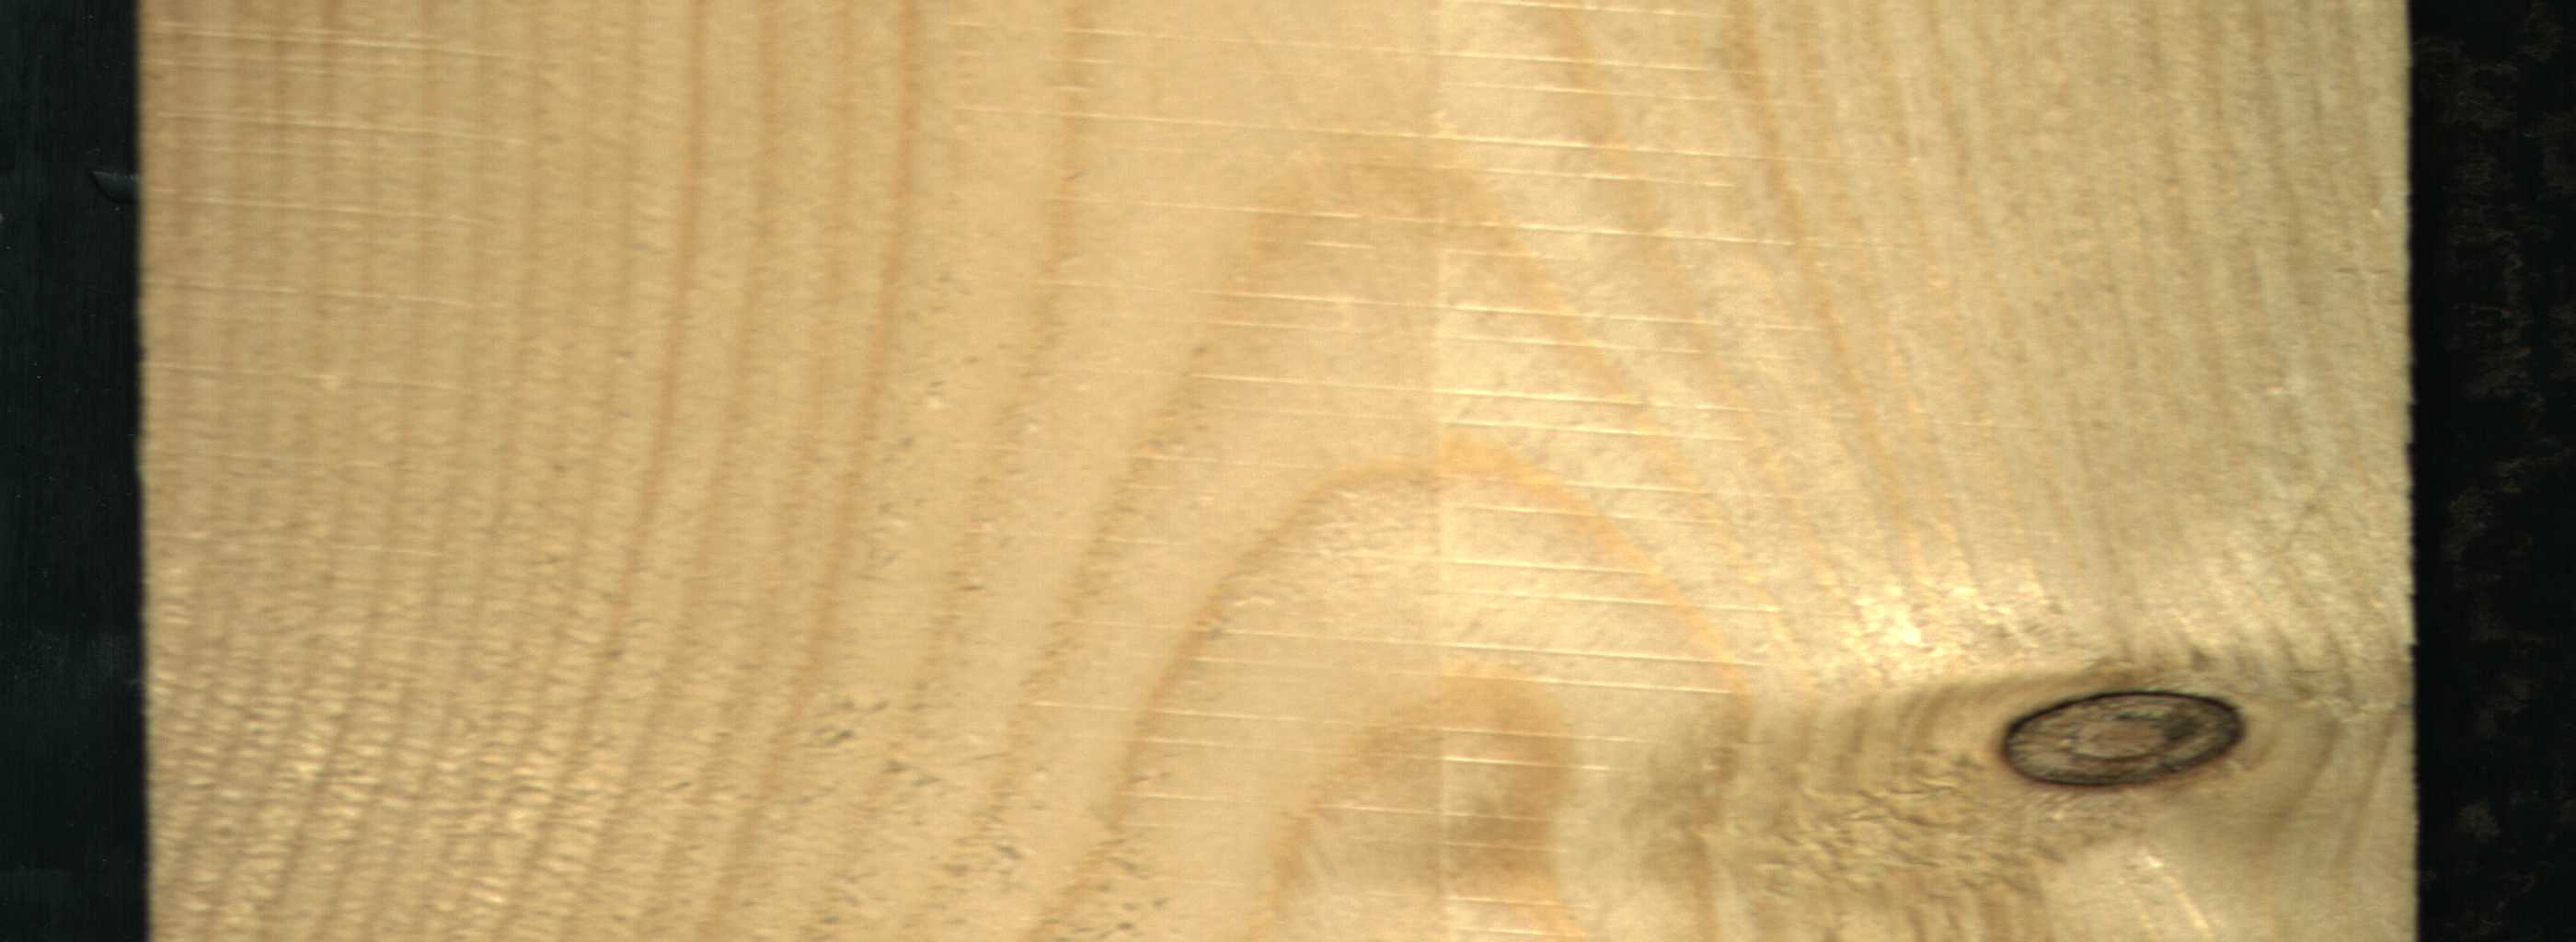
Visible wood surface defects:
Live_Knot